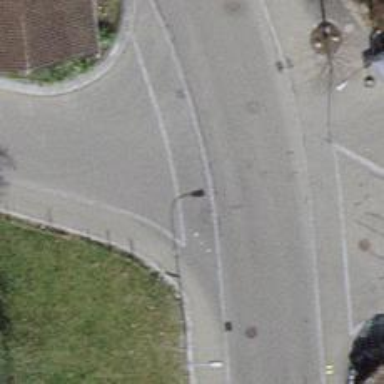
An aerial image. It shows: Unmarked crossing on the road.